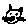
Label: cat